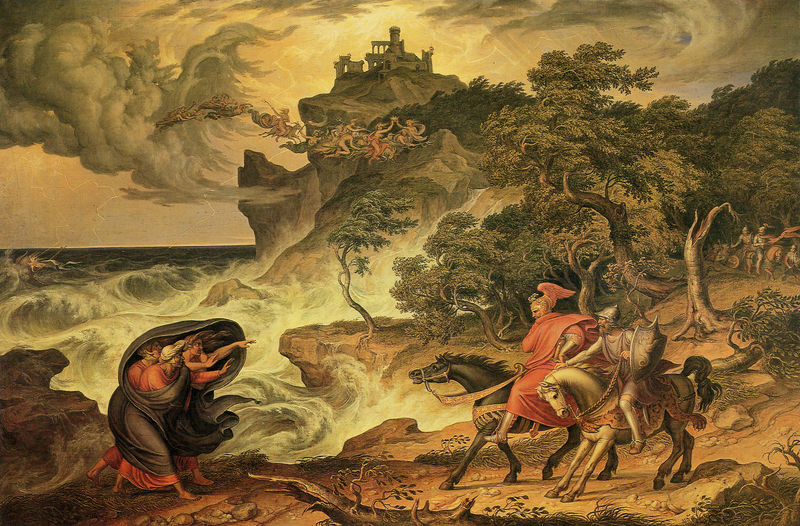
Titel: Macbeth und die Hexen
Künstler: Joseph Anton Koch
Standort: Innsbruck
Institution: Tiroler Landesmuseum Ferdinandeum
Schlagwörter: baum, berg, blau, felsen, flügel, gemälde, gewitter, himmel, kampf, meer, schatten, umhang, wasser, wolken, bäume, frauen, grün, landschaft, menschen, see, stadt, ufer, braun, kleid, licht, männer, weiss, gras, rot, schal, schloss, tiere, tuch, weg, wiese, malerei, bibel, öl, hügel, natur, wind, büsche, gewässer, kirche, rauch, sonne, mantel, stoff, renaissance, wald, fliegen, pferd, pferde, reiter, turm, engel, rappe, zügel, gischt, küste, wellen, fels, gebirge, angst, brandung, querformat, schlacht, sturm, unwetter, wogen, blue, men, people, red, soldaten, soldier, soldiers, white, women, black, gray, green, painting, robe, yellow, brown, zeigen, schild, ruine, panzer, moses, burg, religion, illustration, streit, helm, allegorie, ritter, armee, rüstung, schimmel, wappen, antik, angel, angels, classical, cliff, clouds, hell, horses, man, mythology, sky, tree, hill, nature, ocean, sea, water, waves, horizon, trees, armor, baroque, helmet, knight, tempel, rappen, forest, merkur, reigen, black and white, flügelhelm, castle, ruin, ruins, army, devil, fly, storm, scene, galopp, geister, hexen, cape, cloak, leaves, dynamic, horse, branches, zeigegestus, shield, winged, anitke, hagen, bible, neoclassicism, biblical, shakespeare, hamlet, point, witches, schaö, windy, wolkn, stop, trunks, chain, hunting, dburg, landsacpe, red horse, tree trunk, whtie, hunters, mac beth, safety, fate, red and blue, attendant, halt, mcbeth, prophesy, seers, hags, winged helmet, religoin, green and yellow, tree and green, red and horse, red and person